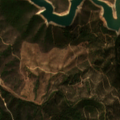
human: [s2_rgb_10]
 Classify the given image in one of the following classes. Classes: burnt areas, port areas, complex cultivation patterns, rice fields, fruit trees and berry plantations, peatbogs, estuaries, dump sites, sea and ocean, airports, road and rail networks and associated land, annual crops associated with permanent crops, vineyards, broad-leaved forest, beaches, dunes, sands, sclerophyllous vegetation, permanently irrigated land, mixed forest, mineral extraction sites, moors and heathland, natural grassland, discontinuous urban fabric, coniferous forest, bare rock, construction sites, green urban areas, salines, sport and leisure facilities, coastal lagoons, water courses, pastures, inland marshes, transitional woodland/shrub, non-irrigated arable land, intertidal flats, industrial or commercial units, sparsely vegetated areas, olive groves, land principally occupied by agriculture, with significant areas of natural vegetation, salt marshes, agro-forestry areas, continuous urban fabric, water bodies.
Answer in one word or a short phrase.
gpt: broad-leaved forest, sclerophyllous vegetation, transitional woodland/shrub, water bodies